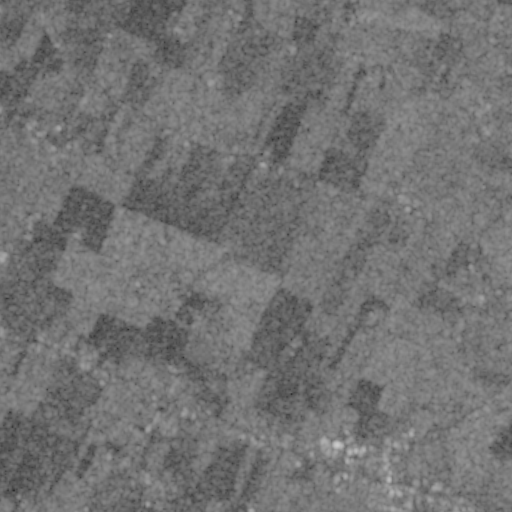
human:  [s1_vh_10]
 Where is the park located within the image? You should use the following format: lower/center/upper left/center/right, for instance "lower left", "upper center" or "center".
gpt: The park is located in the lower right of the image.
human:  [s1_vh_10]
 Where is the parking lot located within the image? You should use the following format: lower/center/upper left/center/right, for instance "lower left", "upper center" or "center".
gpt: The parking lot is located in the lower right of the image.
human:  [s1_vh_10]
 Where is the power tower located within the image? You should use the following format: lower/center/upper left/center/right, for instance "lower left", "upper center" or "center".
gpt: The power tower is located in the left of the image.
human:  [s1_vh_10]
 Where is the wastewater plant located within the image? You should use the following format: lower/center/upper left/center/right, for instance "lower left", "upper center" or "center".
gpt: The wastewater plant is located in the center left of the image.
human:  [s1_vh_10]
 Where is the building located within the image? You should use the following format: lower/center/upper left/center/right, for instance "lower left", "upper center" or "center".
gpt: There is no building in the image.

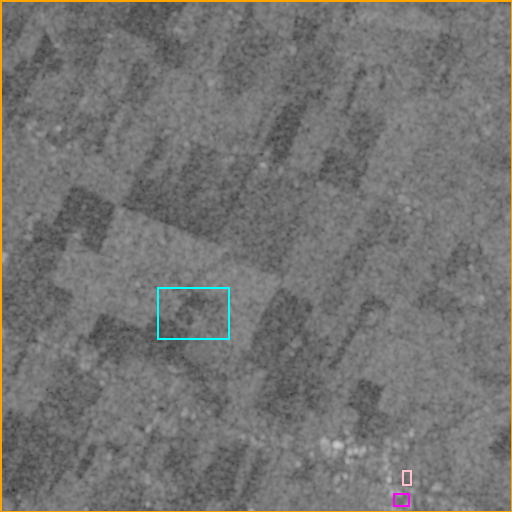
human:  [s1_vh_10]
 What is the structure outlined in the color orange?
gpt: The structure outlined in orange is a crop field.
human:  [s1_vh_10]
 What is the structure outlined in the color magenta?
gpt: The structure outlined in magenta is a park.
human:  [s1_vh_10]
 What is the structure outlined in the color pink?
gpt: The structure outlined in pink is a parking lot.
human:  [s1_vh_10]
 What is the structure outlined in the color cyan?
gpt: The structure outlined in cyan is a wastewater plant.
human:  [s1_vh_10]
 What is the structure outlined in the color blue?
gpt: There is no blue outline.